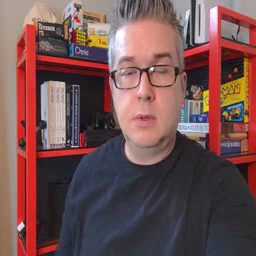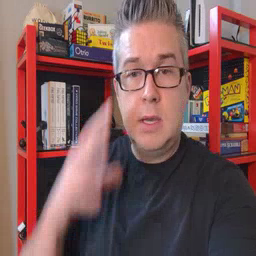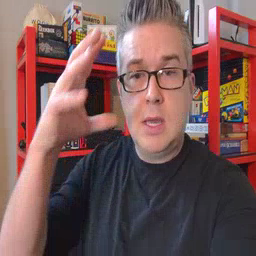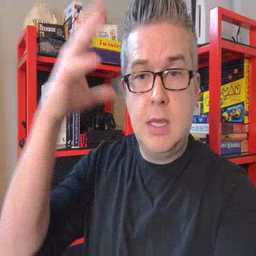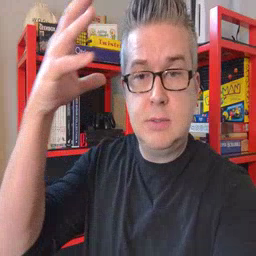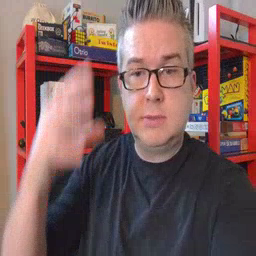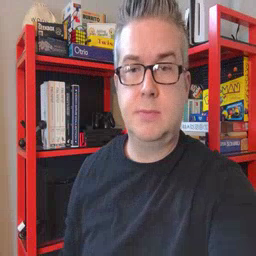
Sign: cloud